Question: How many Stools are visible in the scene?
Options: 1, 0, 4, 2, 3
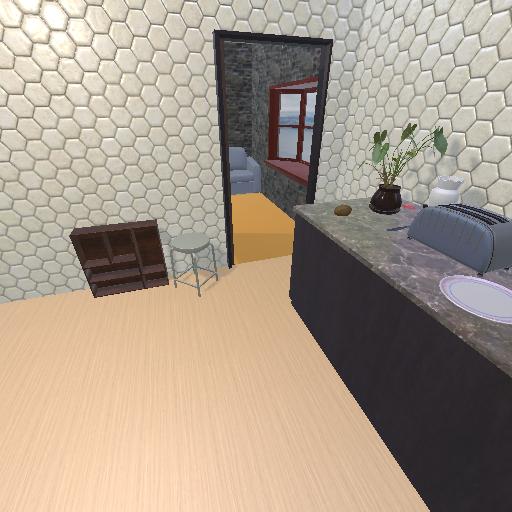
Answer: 1